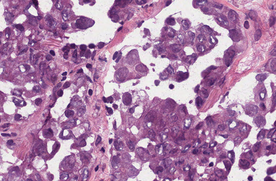
Tumor epithelial tissue: yes
Tumor-associated stroma tissue: yes
Normal tissue: no